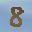
Label: 8